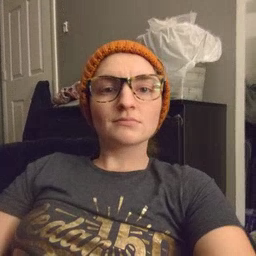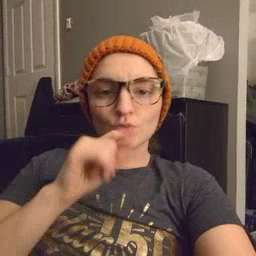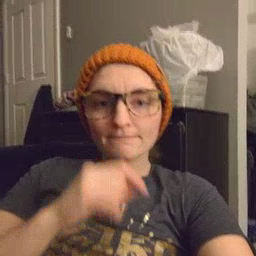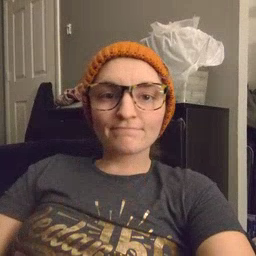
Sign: bird